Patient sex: F
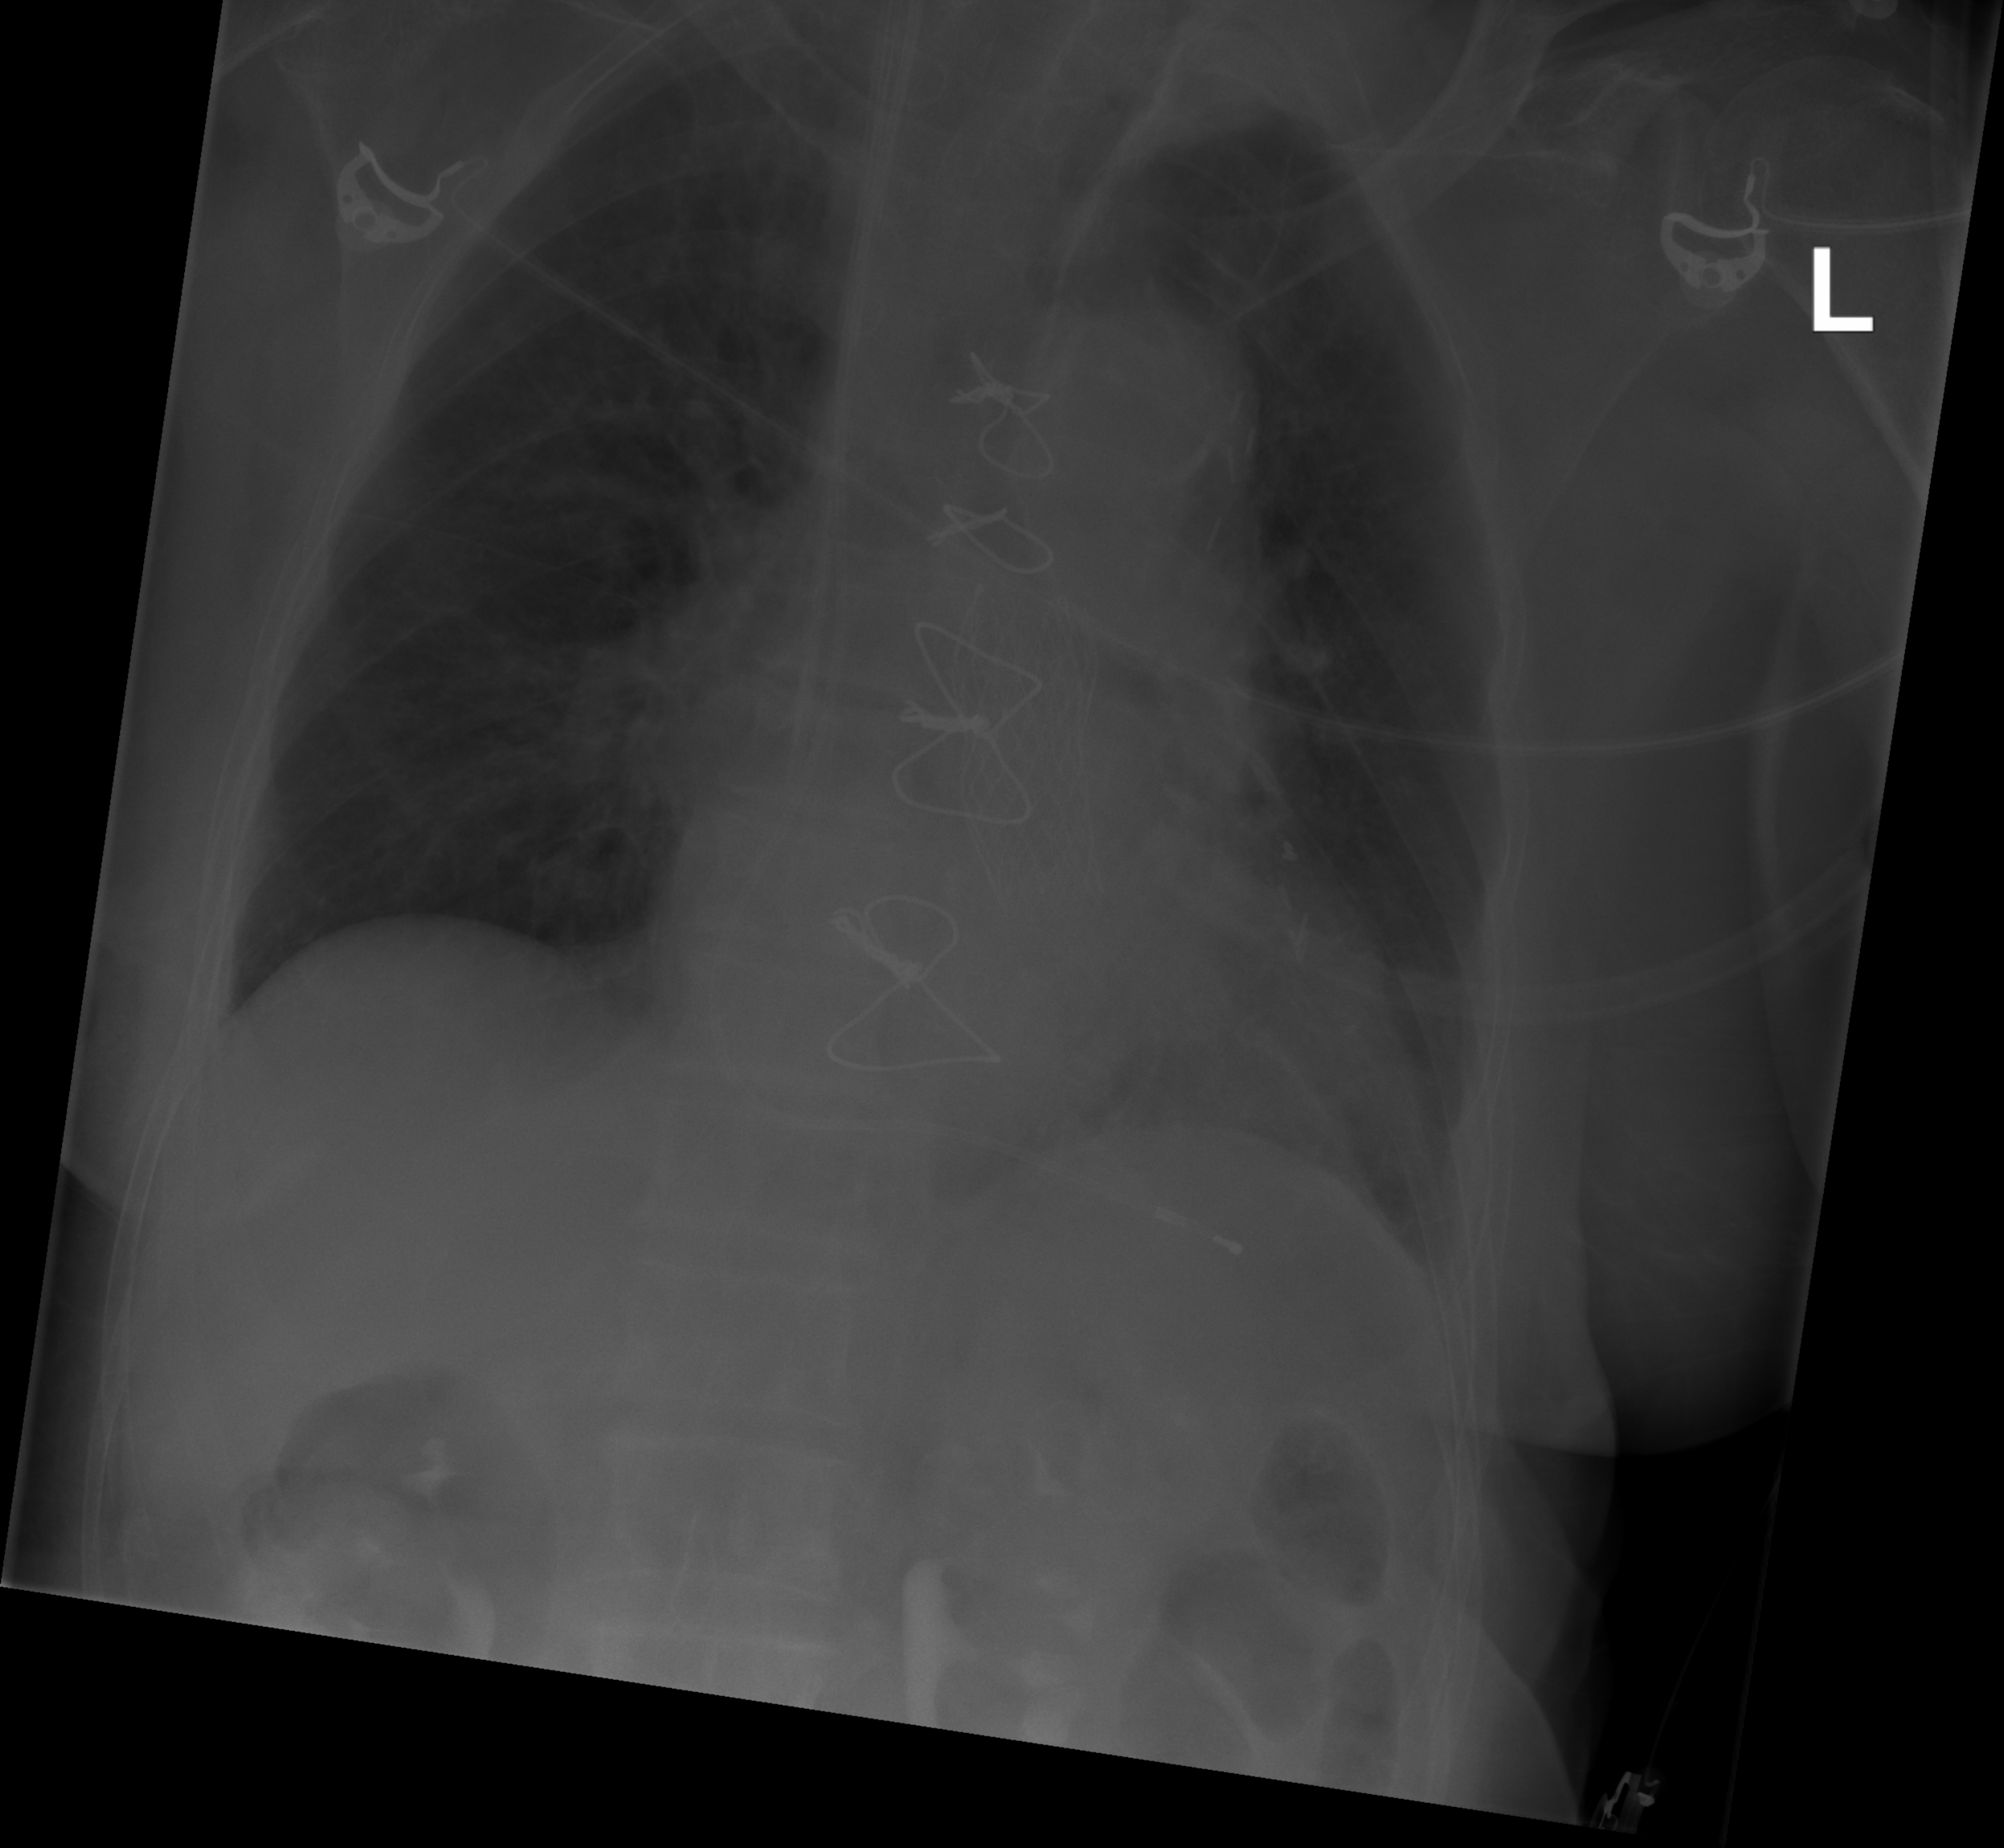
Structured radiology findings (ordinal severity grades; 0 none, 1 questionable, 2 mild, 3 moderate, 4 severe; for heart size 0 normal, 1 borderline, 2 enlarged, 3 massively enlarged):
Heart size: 2
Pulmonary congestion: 2
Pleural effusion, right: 0
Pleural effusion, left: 1
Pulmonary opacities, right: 0
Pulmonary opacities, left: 0
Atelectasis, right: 0
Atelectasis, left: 2